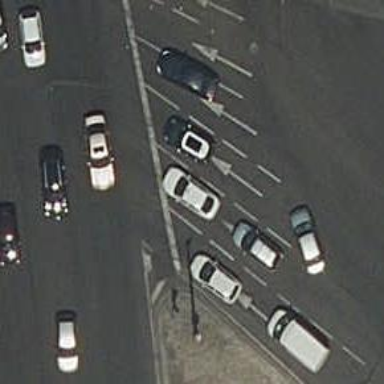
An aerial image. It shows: Road with traffic signals.